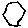
Label: hexagon